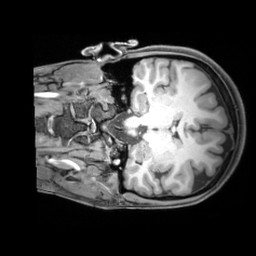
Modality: T1w
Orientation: coronal
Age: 25
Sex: female
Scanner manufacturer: siemens
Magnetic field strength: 3 T
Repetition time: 1.97 s
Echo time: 0.00206 s